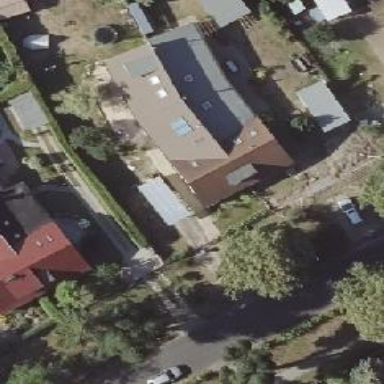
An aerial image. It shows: Semidetached house.